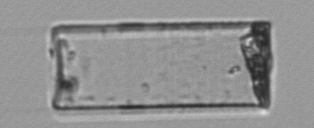
Label: Guinardia_flaccida